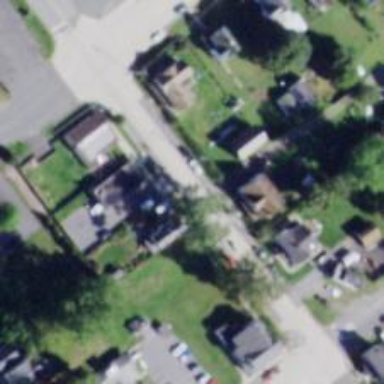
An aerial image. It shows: Living street.